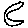
Label: moon